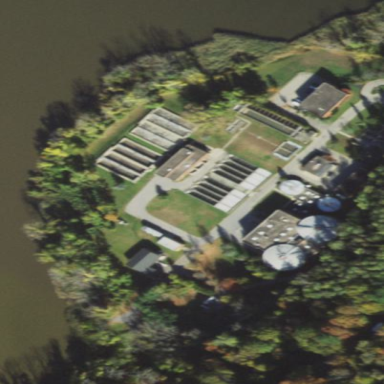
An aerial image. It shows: View of wastewater plant.